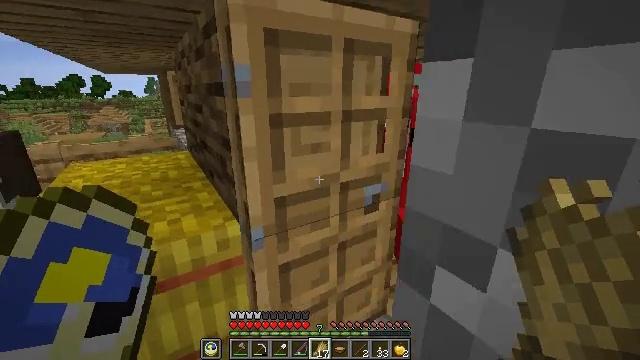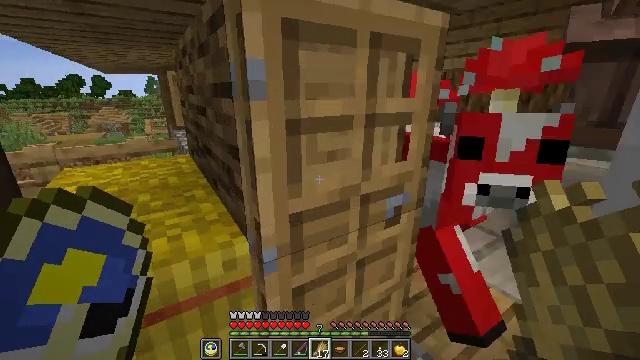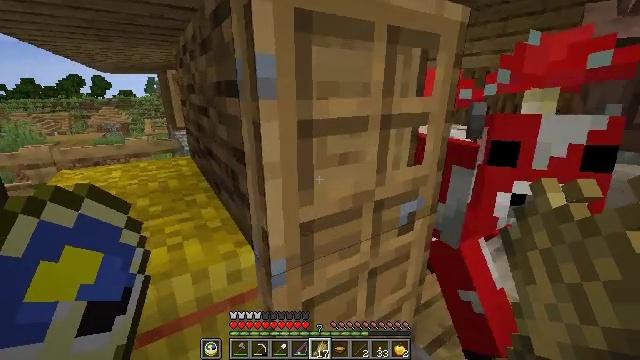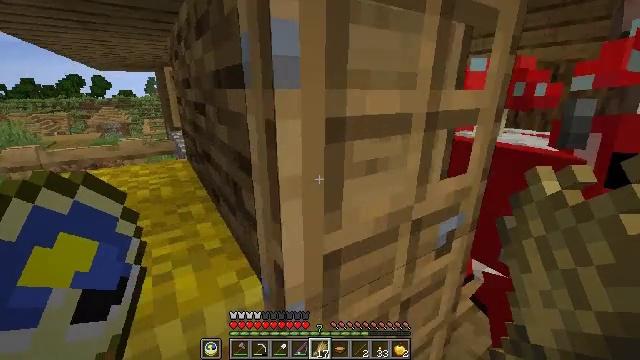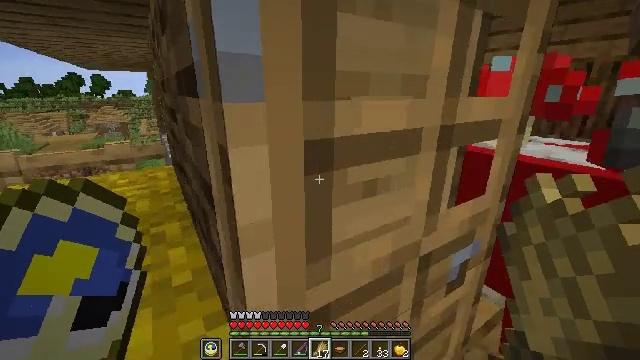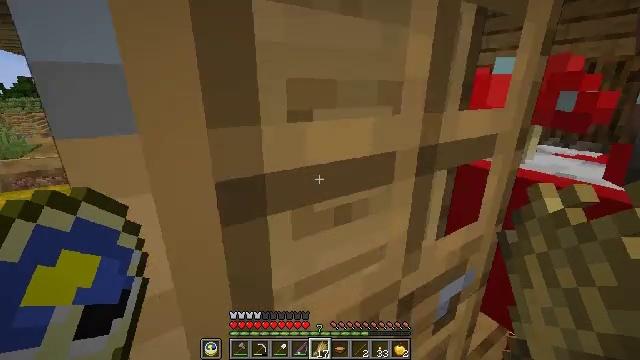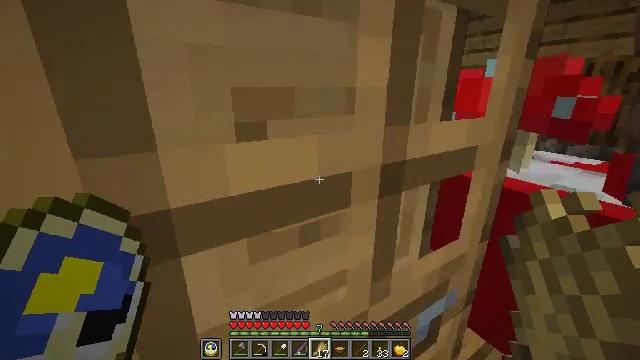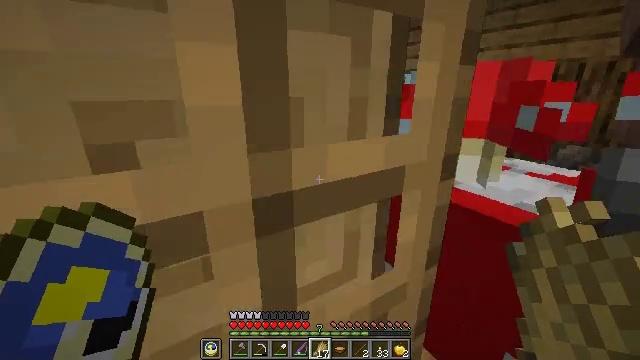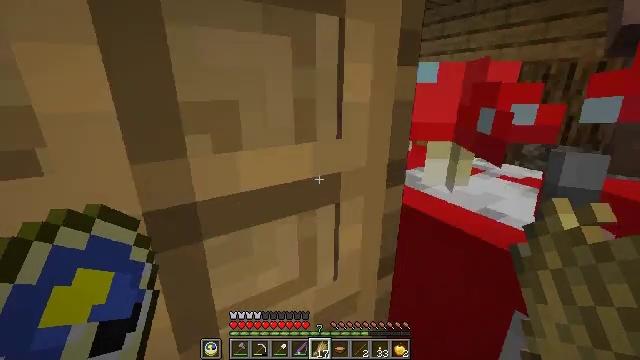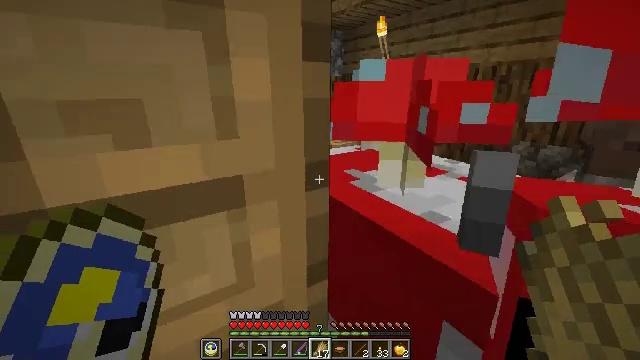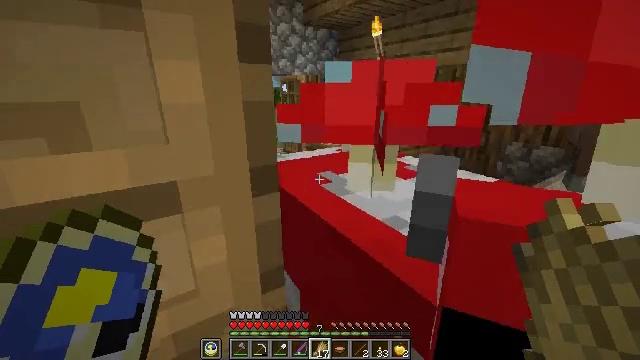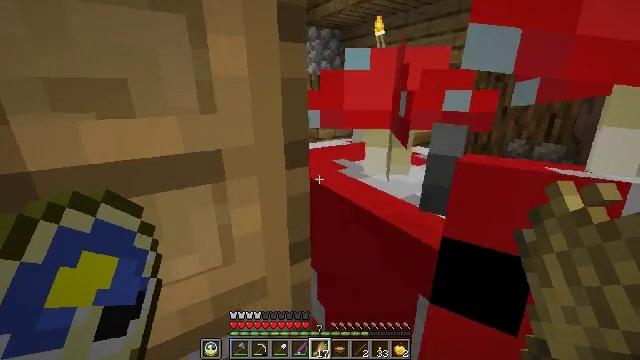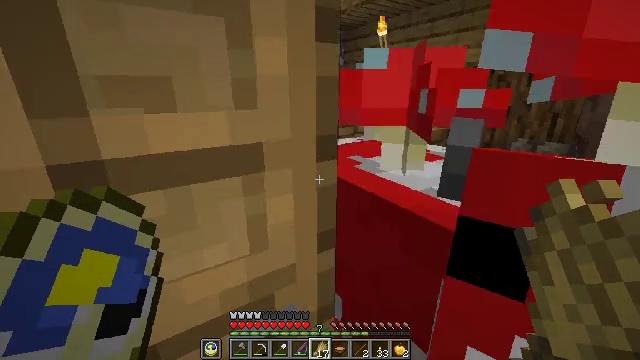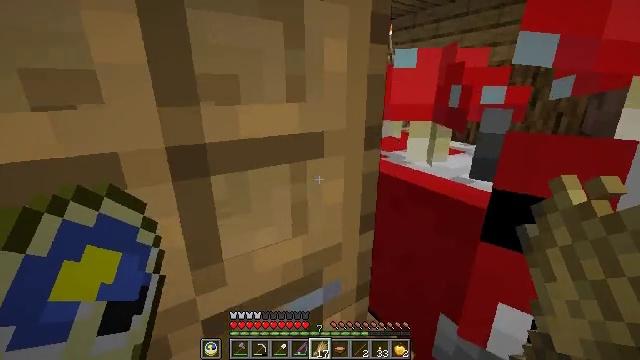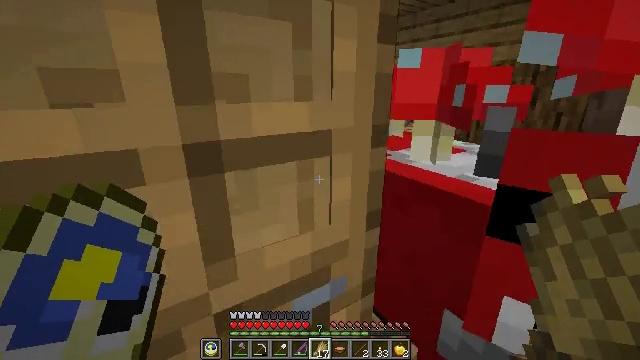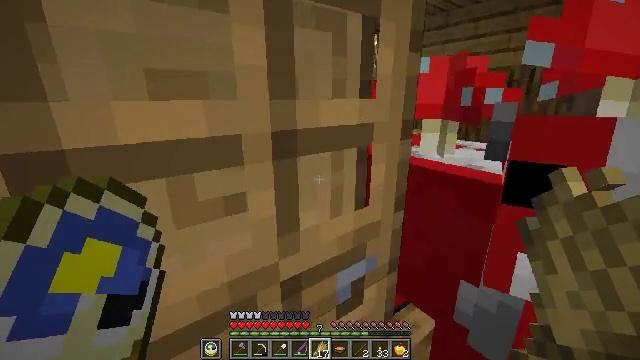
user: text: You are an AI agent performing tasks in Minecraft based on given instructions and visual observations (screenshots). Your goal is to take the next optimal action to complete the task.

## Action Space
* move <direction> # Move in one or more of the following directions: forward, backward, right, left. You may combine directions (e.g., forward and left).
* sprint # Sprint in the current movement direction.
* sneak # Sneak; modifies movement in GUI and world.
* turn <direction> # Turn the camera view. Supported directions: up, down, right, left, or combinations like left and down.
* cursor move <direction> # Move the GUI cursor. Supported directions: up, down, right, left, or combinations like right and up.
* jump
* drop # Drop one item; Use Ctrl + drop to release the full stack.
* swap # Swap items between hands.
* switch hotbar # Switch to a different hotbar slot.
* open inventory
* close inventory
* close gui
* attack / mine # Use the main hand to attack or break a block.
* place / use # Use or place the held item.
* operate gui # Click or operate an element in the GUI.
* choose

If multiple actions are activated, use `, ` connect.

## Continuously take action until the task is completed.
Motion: motion action
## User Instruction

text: Mine the oak door to pick it up.
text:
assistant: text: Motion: move forward
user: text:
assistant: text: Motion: move forward
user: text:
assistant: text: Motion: move forward
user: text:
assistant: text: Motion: move forward and move right
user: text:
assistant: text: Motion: move forward and move right
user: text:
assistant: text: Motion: move forward and move right
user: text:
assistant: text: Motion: move right
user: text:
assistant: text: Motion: move right
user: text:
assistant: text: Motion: move right
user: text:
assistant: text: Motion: move back
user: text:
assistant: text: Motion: move back
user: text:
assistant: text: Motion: move back
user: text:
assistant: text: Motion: move back
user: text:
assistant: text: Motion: move back
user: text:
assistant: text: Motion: move back, turn right and up
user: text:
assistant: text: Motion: move back, turn right and up
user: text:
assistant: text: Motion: move back, turn right
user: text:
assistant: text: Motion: move back, turn right
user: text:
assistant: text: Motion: move back, turn right
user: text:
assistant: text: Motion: move back, turn right
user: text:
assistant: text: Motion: move back, turn right
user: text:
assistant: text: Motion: move back
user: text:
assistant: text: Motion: move back, turn right and down
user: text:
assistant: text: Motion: move back
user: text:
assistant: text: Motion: move back
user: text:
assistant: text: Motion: move back
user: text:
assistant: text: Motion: move back, turn right
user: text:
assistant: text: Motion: move back, turn right
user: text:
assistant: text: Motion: move back
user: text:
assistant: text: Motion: move back